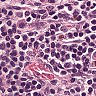
Metastatic tissue present: no